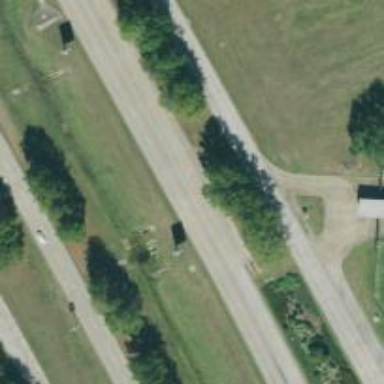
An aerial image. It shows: Trunk highway with expressway features.